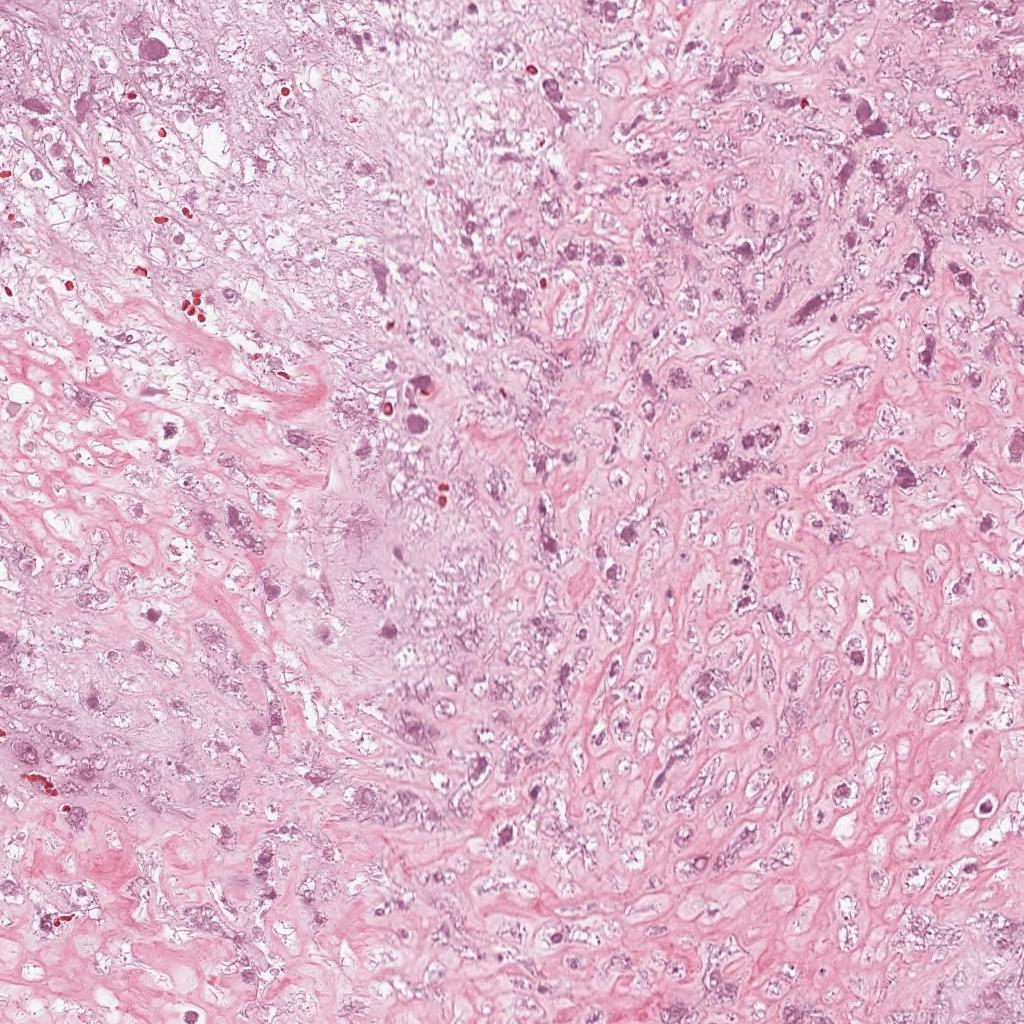
Label: Non-Viable-Tumor